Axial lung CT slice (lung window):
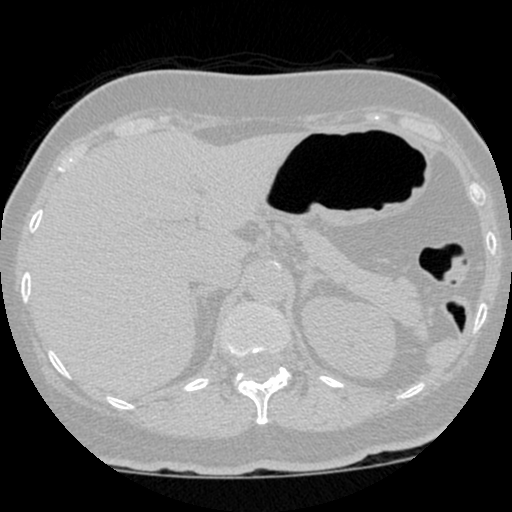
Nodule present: no